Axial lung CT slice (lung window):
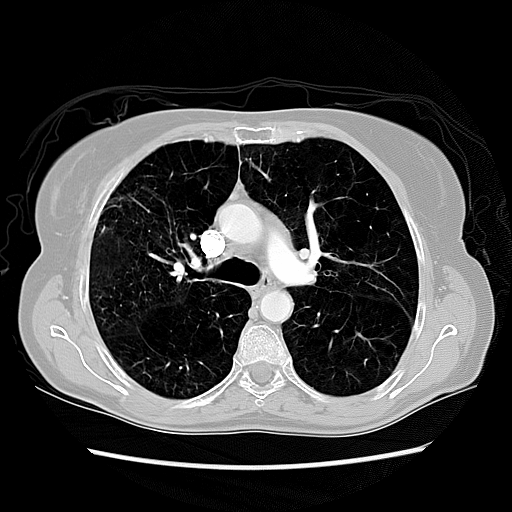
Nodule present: no